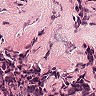
Metastatic tissue present: no